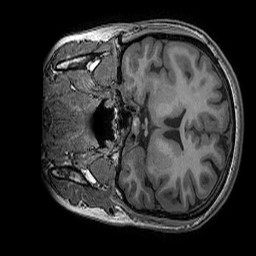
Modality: T1w
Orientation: coronal
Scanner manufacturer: ge
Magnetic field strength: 3 T
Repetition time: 0.008156 s
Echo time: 0.00318 s